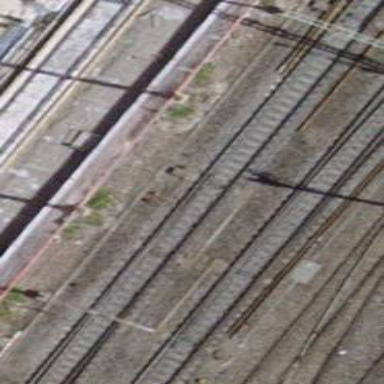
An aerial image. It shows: Railway switch.